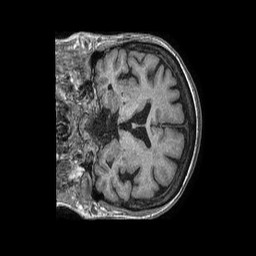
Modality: T1w
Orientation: coronal
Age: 71
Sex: female
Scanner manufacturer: philips
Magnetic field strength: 1.5 T
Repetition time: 0.007517 s
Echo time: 0.003427 s